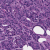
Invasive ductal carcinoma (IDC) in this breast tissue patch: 1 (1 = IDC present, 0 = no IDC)